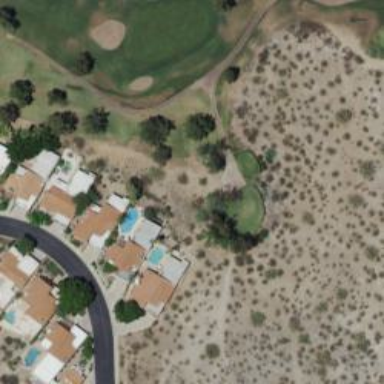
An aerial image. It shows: Footway that also serves as golf cart path.